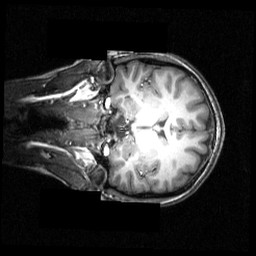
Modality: T1w
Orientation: coronal
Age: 20
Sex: female
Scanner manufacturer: siemens
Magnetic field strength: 3.951 T
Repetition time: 1.5 s
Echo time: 0.00335 s